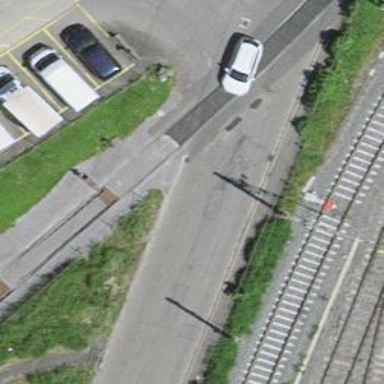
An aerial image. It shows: Single-track spur railway line.